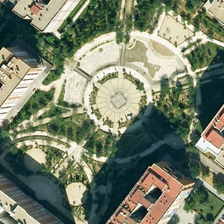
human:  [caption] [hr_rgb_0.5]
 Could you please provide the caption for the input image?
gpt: several large buildings are around a rectangular square with many green trees .

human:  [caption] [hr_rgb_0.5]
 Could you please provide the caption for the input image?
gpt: several large buildings are around a rectangular square with many green trees .

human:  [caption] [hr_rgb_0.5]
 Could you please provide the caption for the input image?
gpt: several large buildings are around a rectangular square with many green trees .

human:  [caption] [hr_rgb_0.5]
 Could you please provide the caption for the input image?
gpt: several large buildings are around a rectangular square with many green trees .

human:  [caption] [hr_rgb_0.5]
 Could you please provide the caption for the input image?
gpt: several large buildings are around a rectangular square with many green trees .